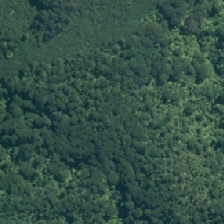
Land cover: indigenous_forest